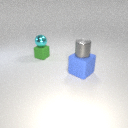
small cyan metal sphere above small green rubber cube